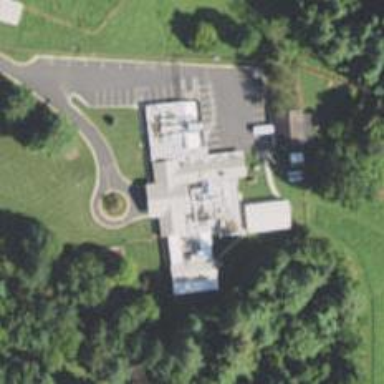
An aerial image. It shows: Animal shelter.